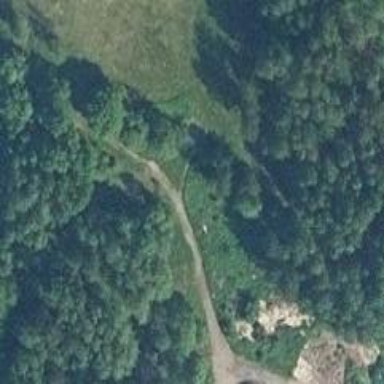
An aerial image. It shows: Disc golf tee area.